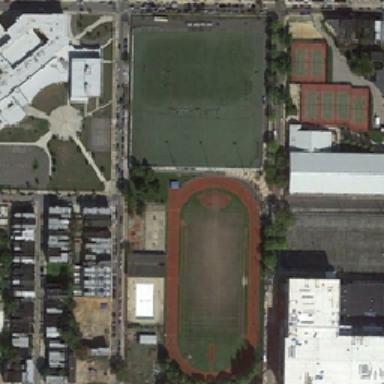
This is the runway lawn ground and some buildings .